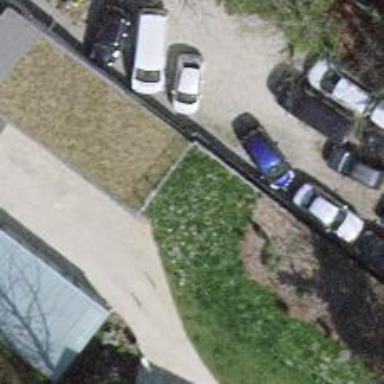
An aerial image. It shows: Driveway tunnel that serves as roadway.